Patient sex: M
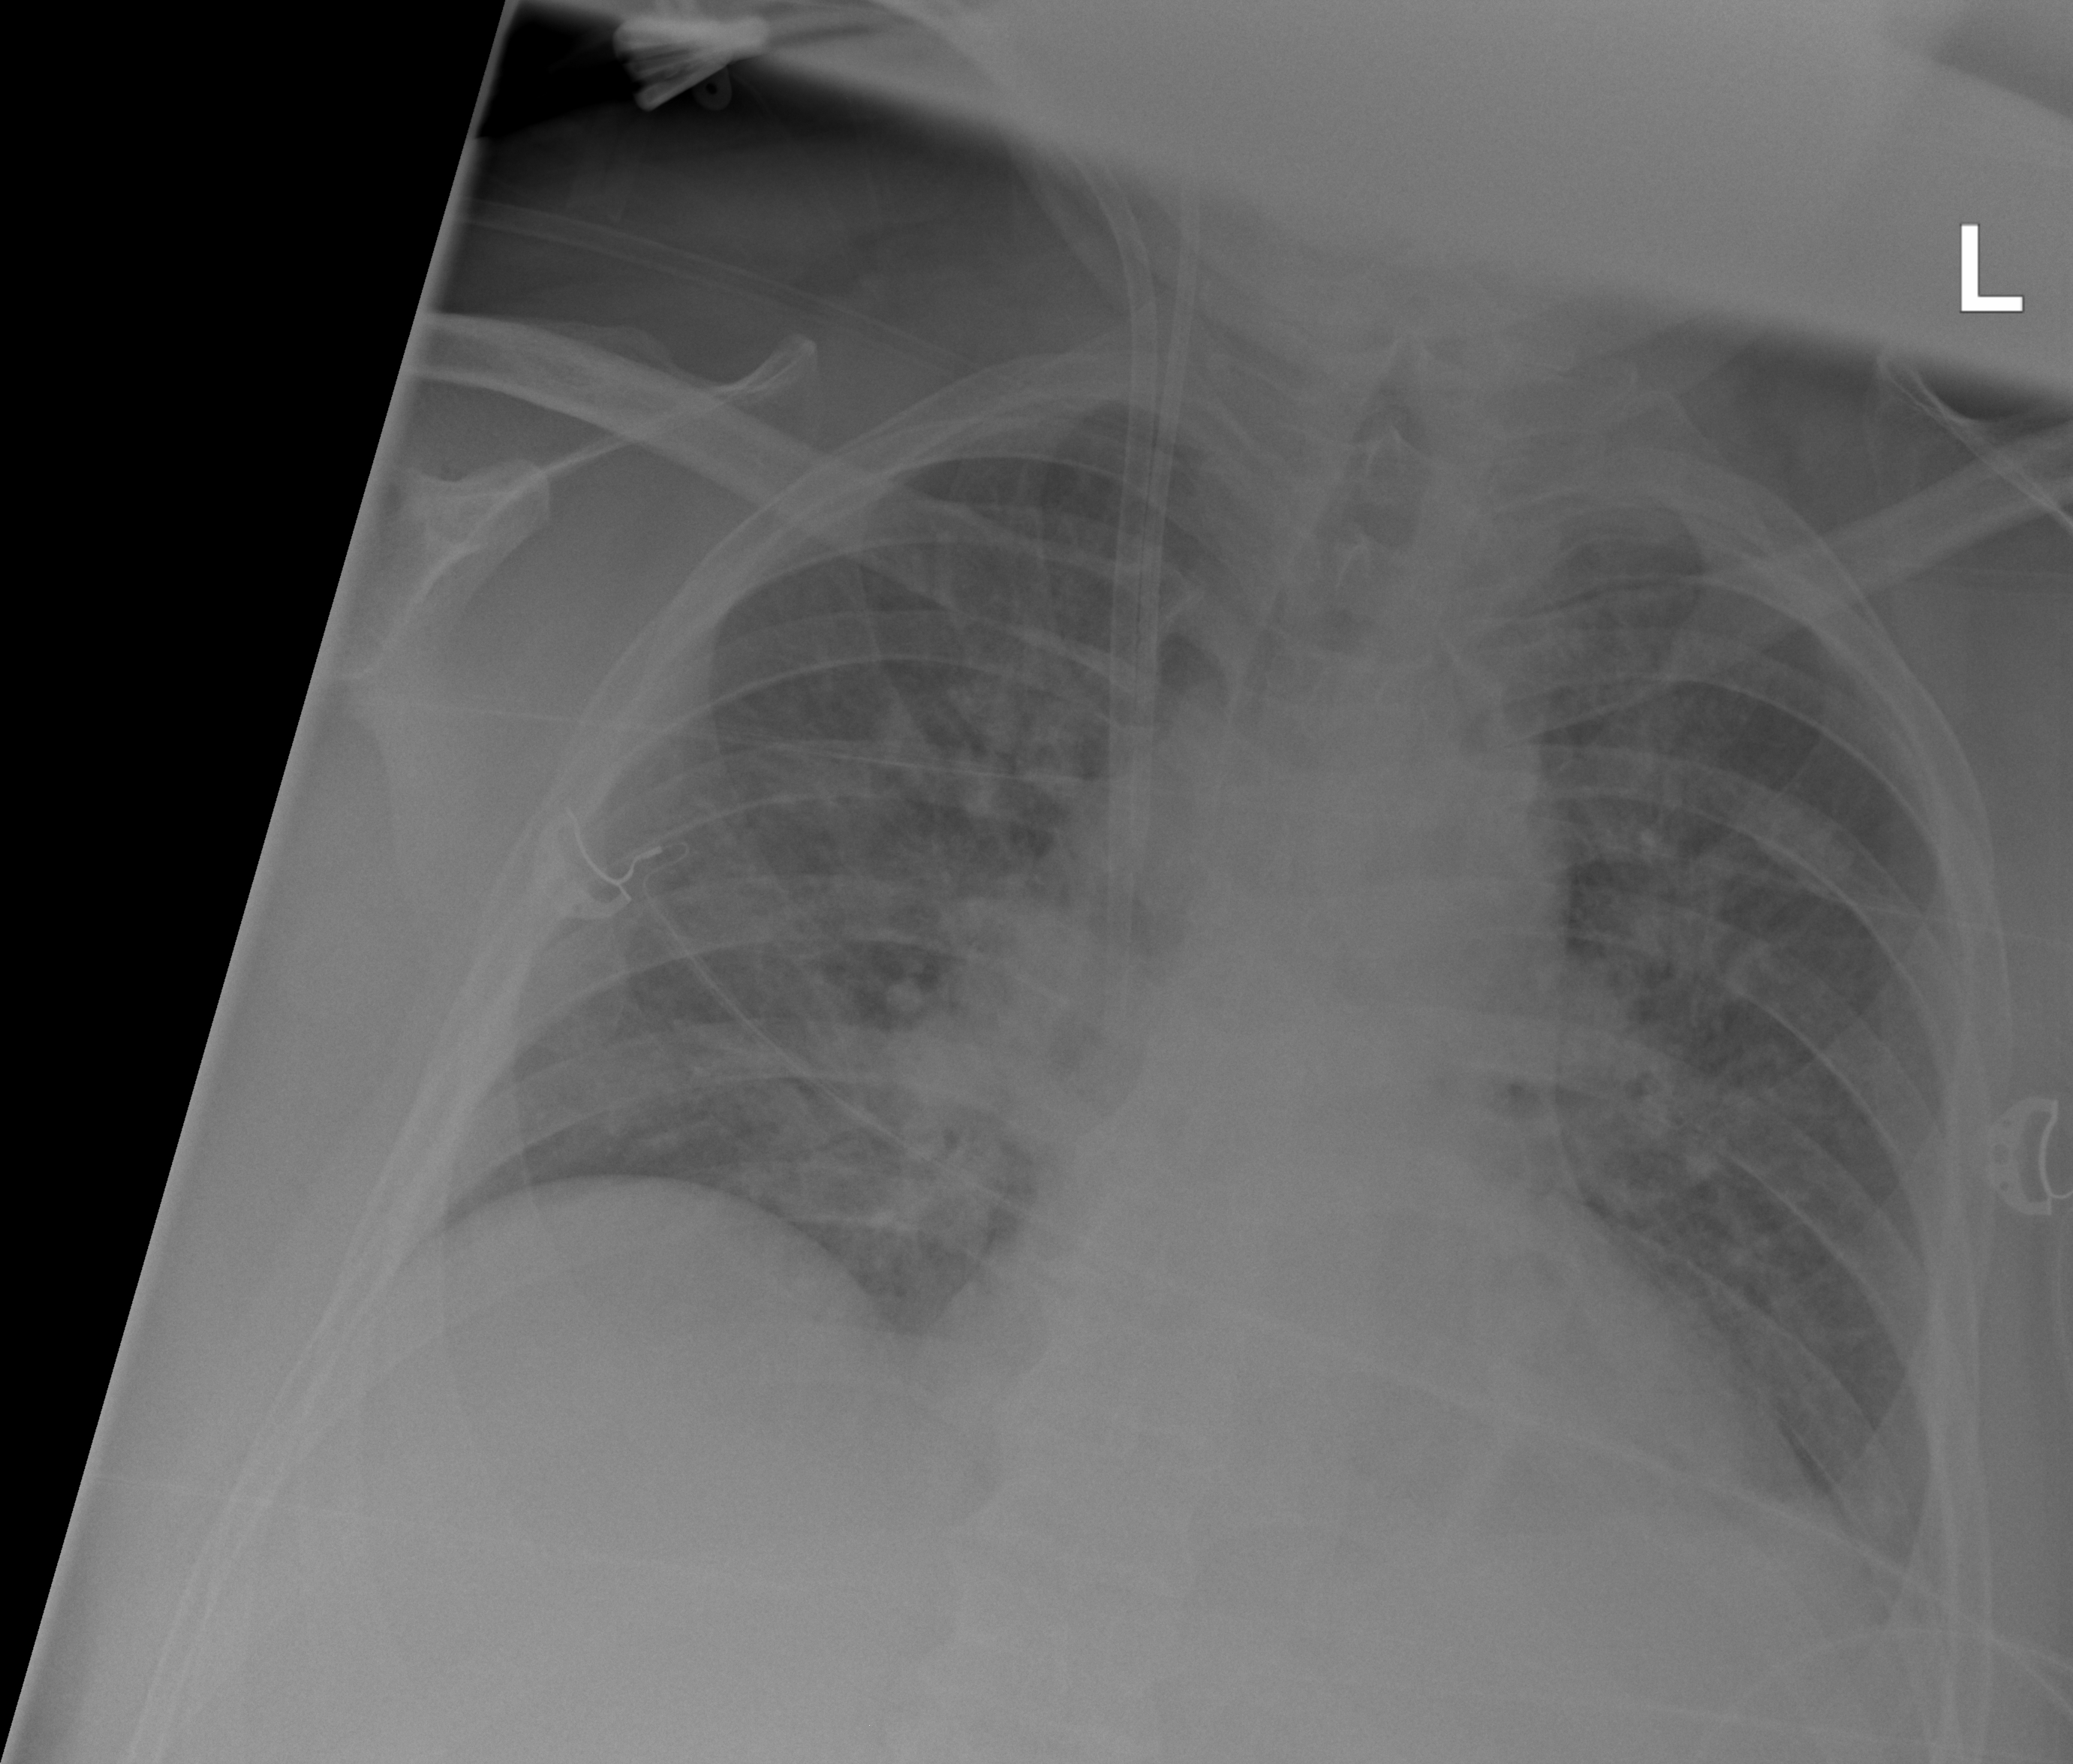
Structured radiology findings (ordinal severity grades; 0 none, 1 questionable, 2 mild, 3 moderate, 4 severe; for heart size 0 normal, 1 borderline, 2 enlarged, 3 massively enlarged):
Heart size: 1
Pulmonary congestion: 3
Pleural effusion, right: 0
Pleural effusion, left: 2
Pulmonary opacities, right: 2
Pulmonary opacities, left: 2
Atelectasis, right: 0
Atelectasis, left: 2